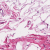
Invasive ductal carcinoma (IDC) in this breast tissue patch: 0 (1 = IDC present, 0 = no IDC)